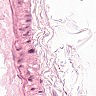
Metastatic tissue present: no